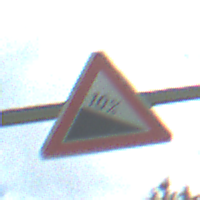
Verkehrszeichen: Gefaelle10
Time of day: Midday
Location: Outdoor (Nature)
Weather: PartlyCloudy
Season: NotSpecified
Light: Natural